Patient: sex M, age 37
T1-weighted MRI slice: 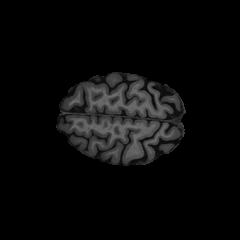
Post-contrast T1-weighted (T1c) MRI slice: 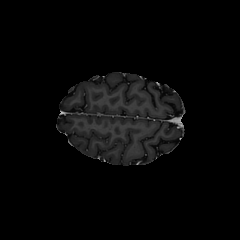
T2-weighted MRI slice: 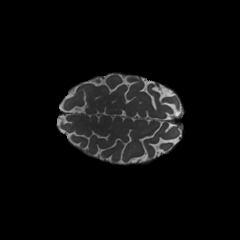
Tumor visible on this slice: no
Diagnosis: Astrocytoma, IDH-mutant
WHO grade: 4